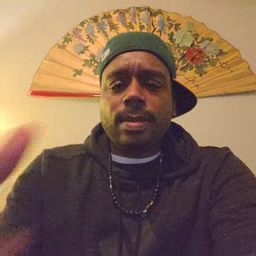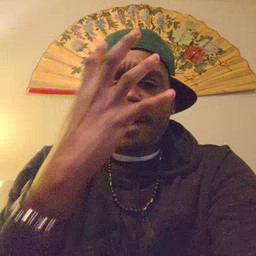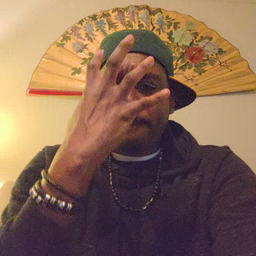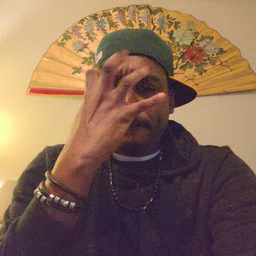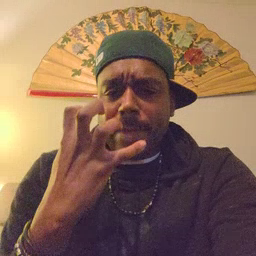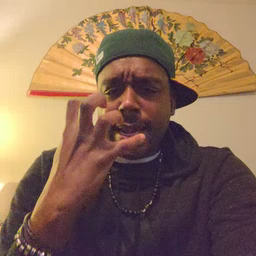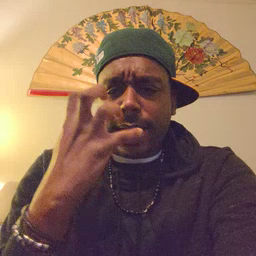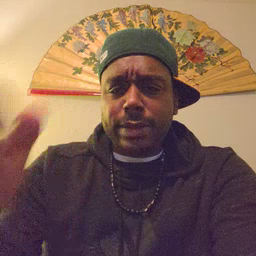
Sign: mad